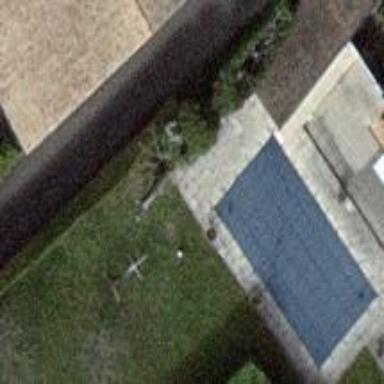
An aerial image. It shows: Swimming pool located in leisure land.